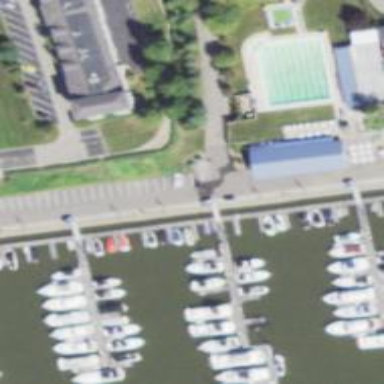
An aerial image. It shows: Pier with mooring facilities.